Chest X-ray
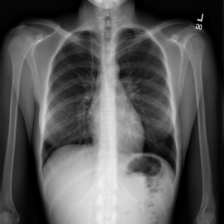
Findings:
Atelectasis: negative
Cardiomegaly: negative
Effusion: negative
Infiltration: negative
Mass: negative
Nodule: negative
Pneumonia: negative
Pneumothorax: negative
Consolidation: negative
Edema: negative
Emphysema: negative
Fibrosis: negative
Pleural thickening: negative
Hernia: negative